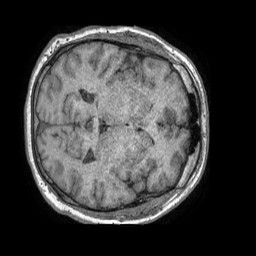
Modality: T1w
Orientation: axial
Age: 42
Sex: male
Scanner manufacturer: philips
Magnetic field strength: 1.5 T
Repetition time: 0.007795 s
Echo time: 0.00361 s